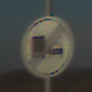
Verkehrszeichen: EndeUeberholverbotKraftfahrzeuge
Umgebung: Outdoor, RoadRail
Tageszeit: SunriseSunset
Wetter: PartlyCloudy
Licht: Natural
Jahreszeit: NotSpecified
Kontrast: HighContrast